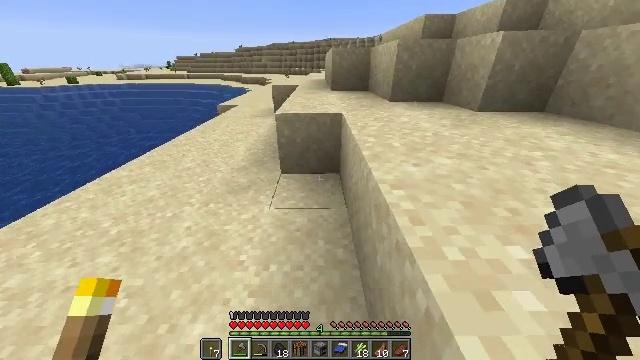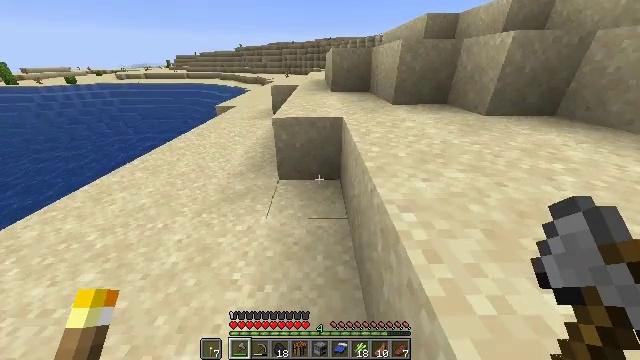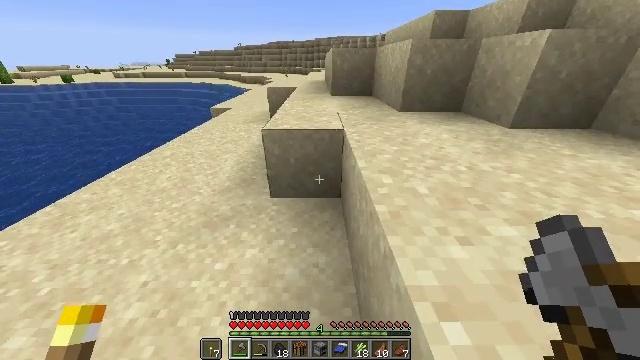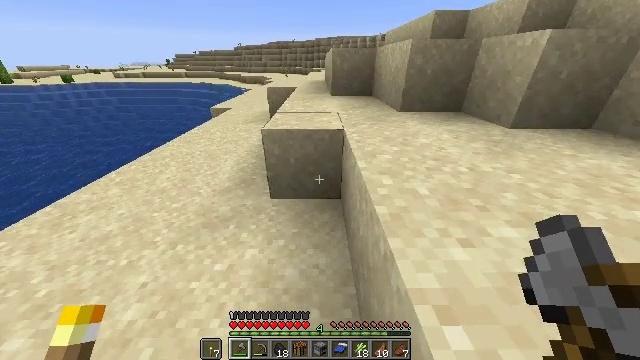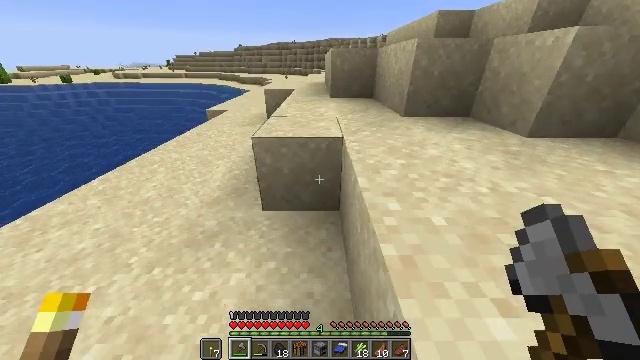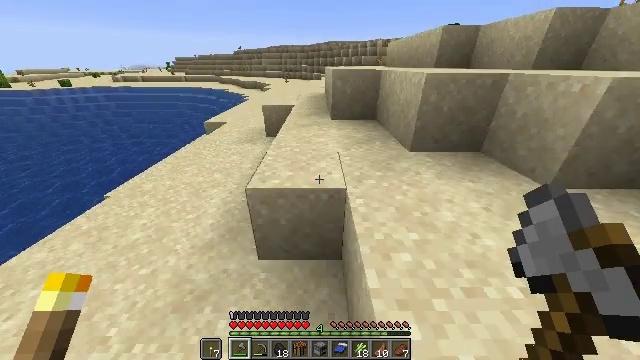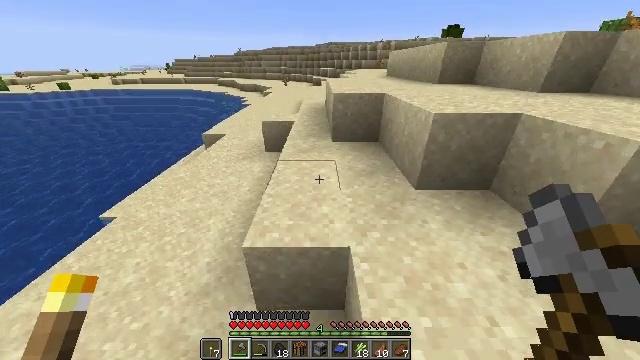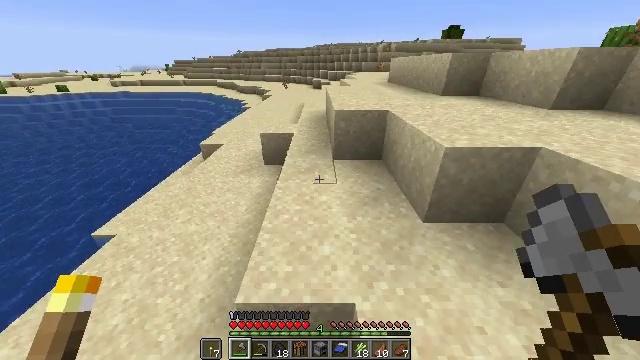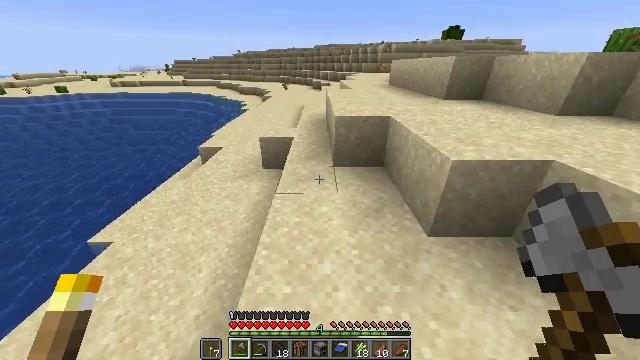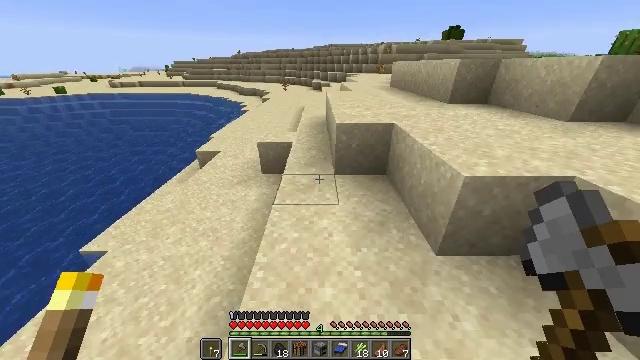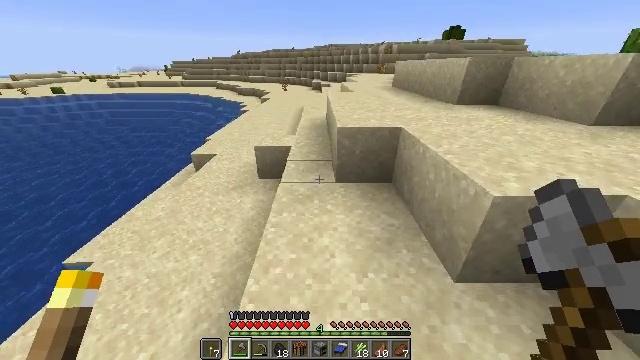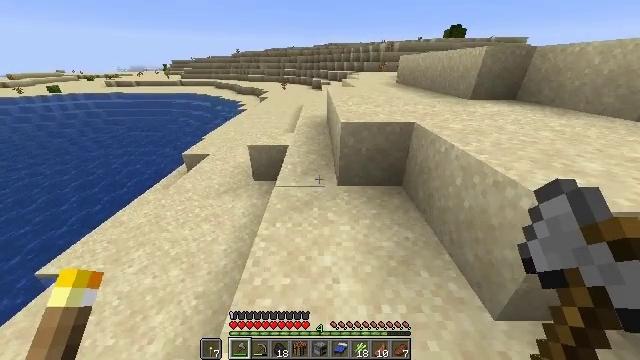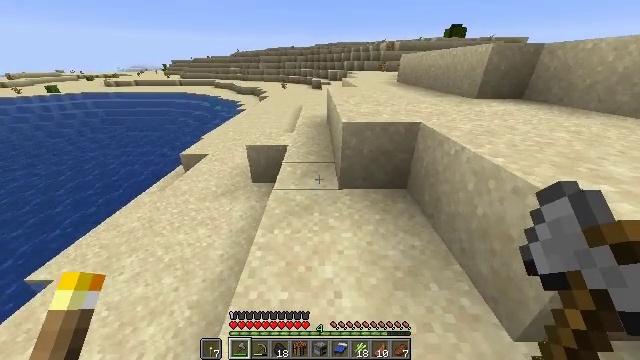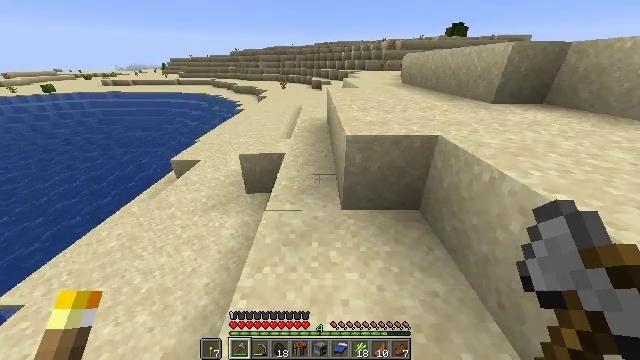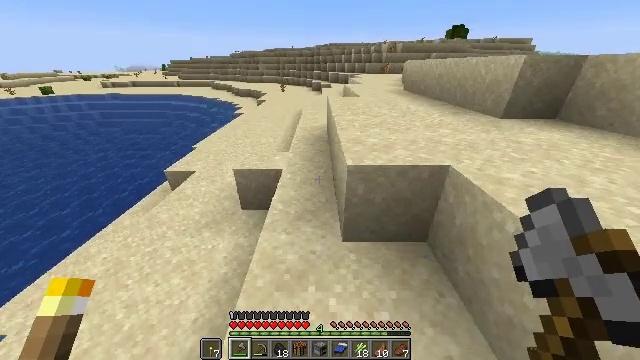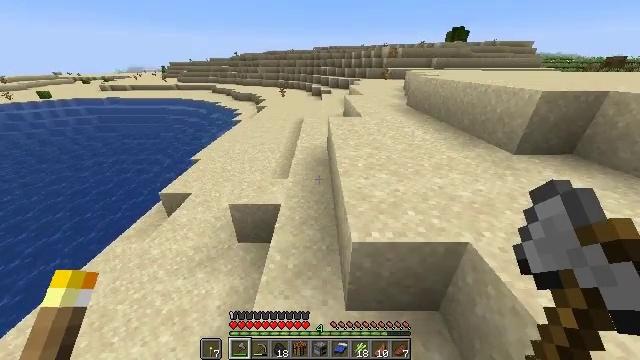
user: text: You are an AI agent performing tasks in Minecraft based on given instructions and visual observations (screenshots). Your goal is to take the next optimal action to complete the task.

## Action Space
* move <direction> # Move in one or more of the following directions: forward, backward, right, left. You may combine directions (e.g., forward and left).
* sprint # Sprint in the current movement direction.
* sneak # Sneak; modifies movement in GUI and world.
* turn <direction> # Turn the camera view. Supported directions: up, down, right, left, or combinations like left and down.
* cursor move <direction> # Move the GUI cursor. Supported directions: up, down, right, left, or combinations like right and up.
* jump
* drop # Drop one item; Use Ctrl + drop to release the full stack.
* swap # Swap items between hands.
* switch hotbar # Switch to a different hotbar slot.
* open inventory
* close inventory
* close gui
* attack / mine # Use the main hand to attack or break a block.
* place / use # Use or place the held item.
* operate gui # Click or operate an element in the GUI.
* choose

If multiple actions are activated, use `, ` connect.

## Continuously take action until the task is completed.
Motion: motion action
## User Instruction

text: Gather blue terracotta by attacking it.
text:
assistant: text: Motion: move forward, sprint
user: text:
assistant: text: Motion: move forward, sprint
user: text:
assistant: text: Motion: move forward, sprint
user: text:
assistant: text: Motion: move forward, sprint, jump
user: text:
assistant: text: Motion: move forward, sprint, jump
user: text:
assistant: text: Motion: move forward, sprint, jump
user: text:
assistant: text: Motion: move forward, sprint, jump
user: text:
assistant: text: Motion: move forward, sprint, jump
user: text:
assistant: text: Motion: move forward, sprint, jump
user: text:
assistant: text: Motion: move forward, sprint, jump
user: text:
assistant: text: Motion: move forward, sprint, jump
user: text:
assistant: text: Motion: move forward, sprint, jump
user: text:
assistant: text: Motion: move forward, sprint, jump
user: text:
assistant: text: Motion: move forward, sprint, jump
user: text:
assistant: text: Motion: move forward, sprint, jump
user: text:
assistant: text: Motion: move forward, sprint, jump
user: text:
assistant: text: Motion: move forward, sprint, jump
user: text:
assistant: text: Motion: move forward, sprint, jump
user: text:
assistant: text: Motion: move forward, sprint, jump
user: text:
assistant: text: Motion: move forward, sprint, jump
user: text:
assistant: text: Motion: move forward, sprint, jump
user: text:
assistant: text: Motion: move forward, sprint, jump
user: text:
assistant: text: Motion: move forward, sprint, jump
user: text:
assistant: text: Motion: move forward, sprint, jump
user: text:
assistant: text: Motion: move forward, sprint
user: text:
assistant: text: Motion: move forward, sprint
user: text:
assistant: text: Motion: move forward, sprint
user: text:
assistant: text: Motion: move forward, sprint
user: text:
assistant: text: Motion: move forward, sprint
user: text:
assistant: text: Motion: move forward, sprint